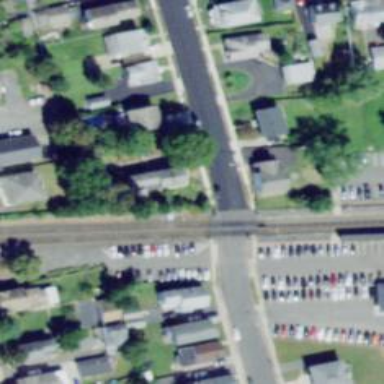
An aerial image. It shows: Railway crossing.